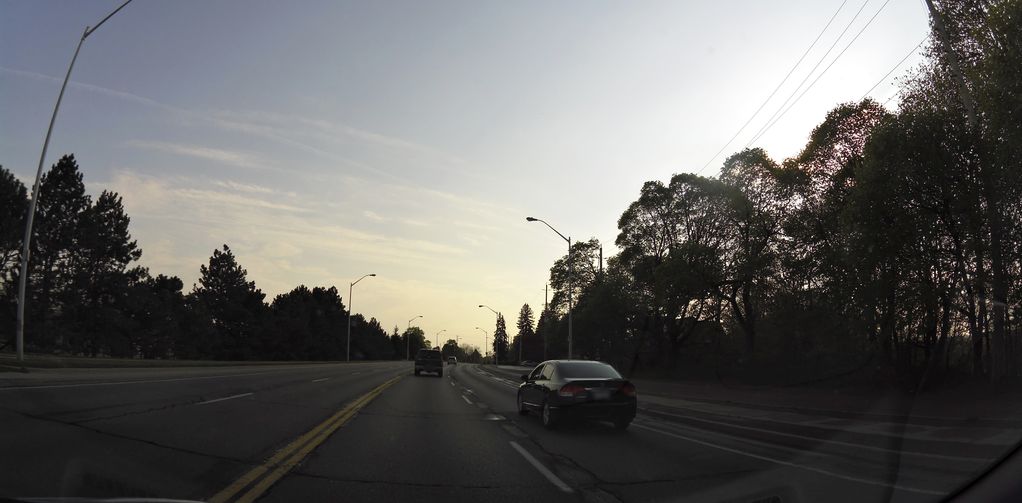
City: hamilton